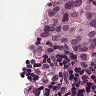
Metastatic tissue present: yes